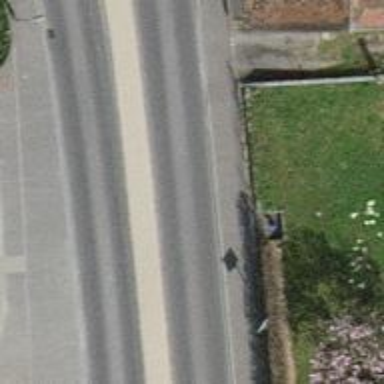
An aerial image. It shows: Tertiary road with asphalt surface. There are sidewalks on both sides with asphalt surface as well.